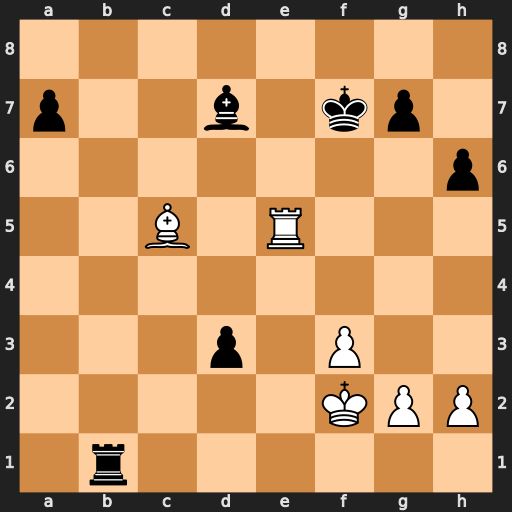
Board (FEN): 8/p2b1kp1/7p/2B1R3/8/3p1P2/5KPP/1r6
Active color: w
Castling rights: -
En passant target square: -
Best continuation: Re7+ Kg8 Rxd7